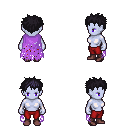
a pixel art fantasy rpg character, female body template, dark elf, purple skin, maroon tattered cape, red pants, raven bedhead hairstyle, maroon shoes, four views (front, back, left, right), 2x2 character sprite sheet, small pixel art, hard edges, no anti-aliasing